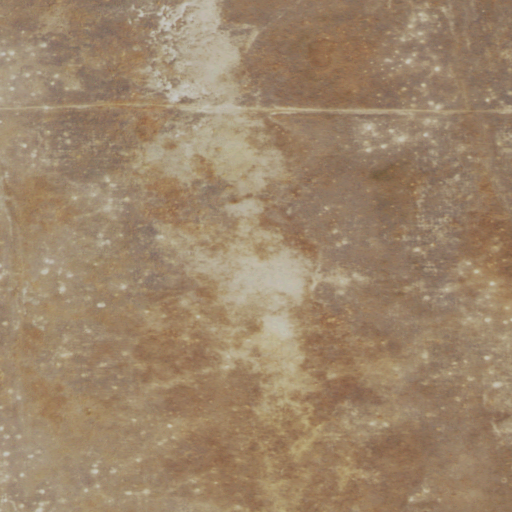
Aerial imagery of depression(s) in Wyoming named Dry Creek Basin containing shrub and grassland